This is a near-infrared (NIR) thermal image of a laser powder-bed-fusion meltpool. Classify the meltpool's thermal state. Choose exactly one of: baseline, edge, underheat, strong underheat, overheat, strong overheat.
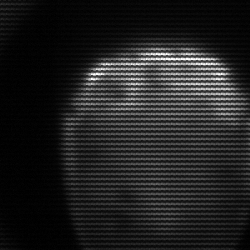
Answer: edge